Interaction volume radius: 5 \u00c5
Interaction volume height: 25 \u00c5
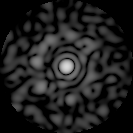
Disorder parameter: 0.8231